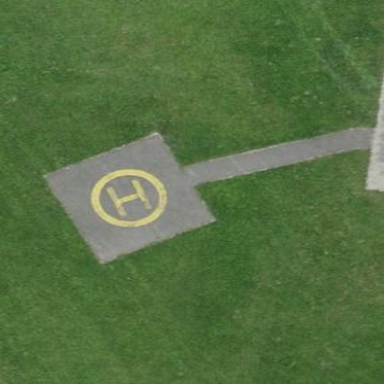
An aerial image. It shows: Image showing helipad at airport.